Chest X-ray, AP view. Patient: 44 years old, sex M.
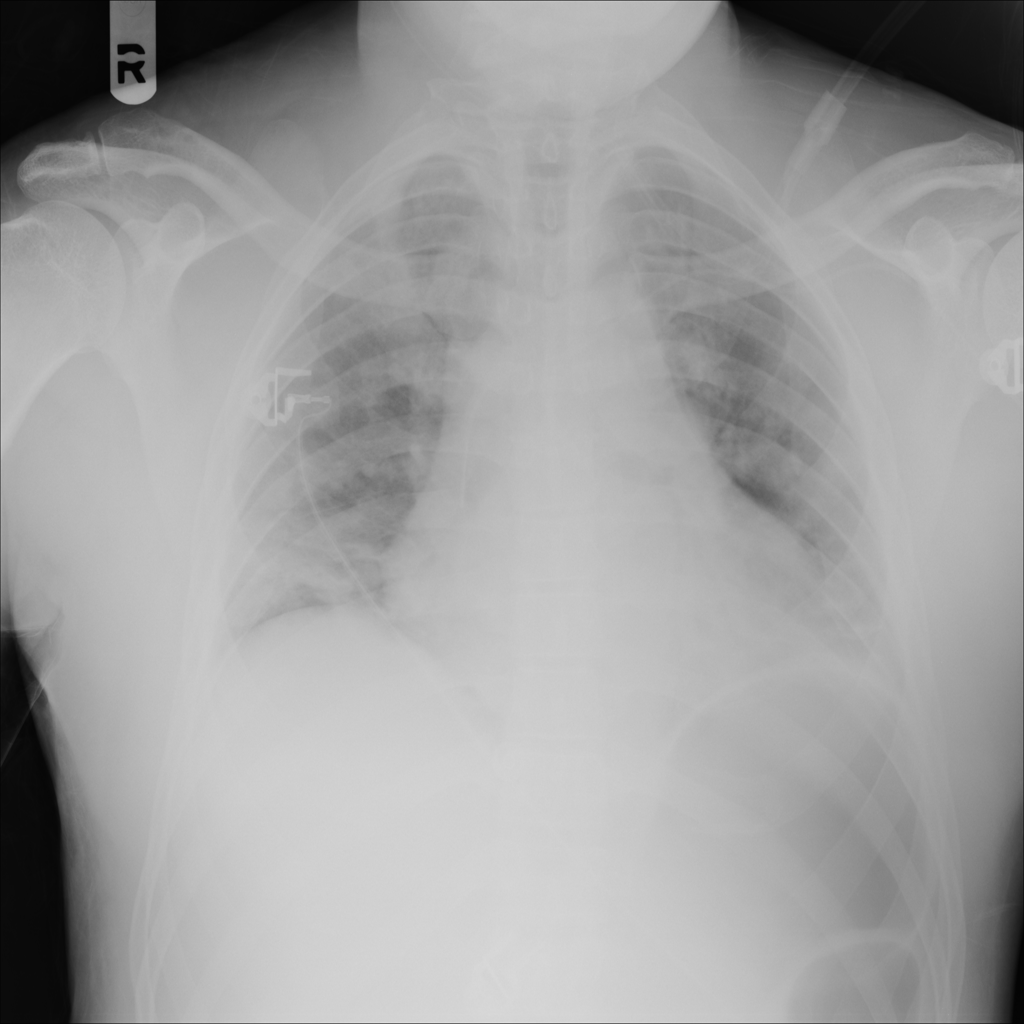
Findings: Atelectasis, Infiltration